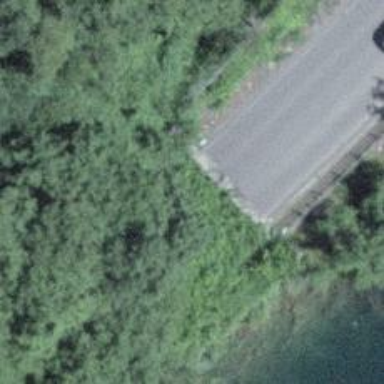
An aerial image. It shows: Secondary road passing through tunnel.